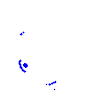
Particle: kaon